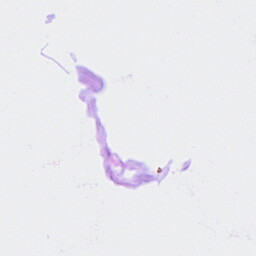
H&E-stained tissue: Ovarian